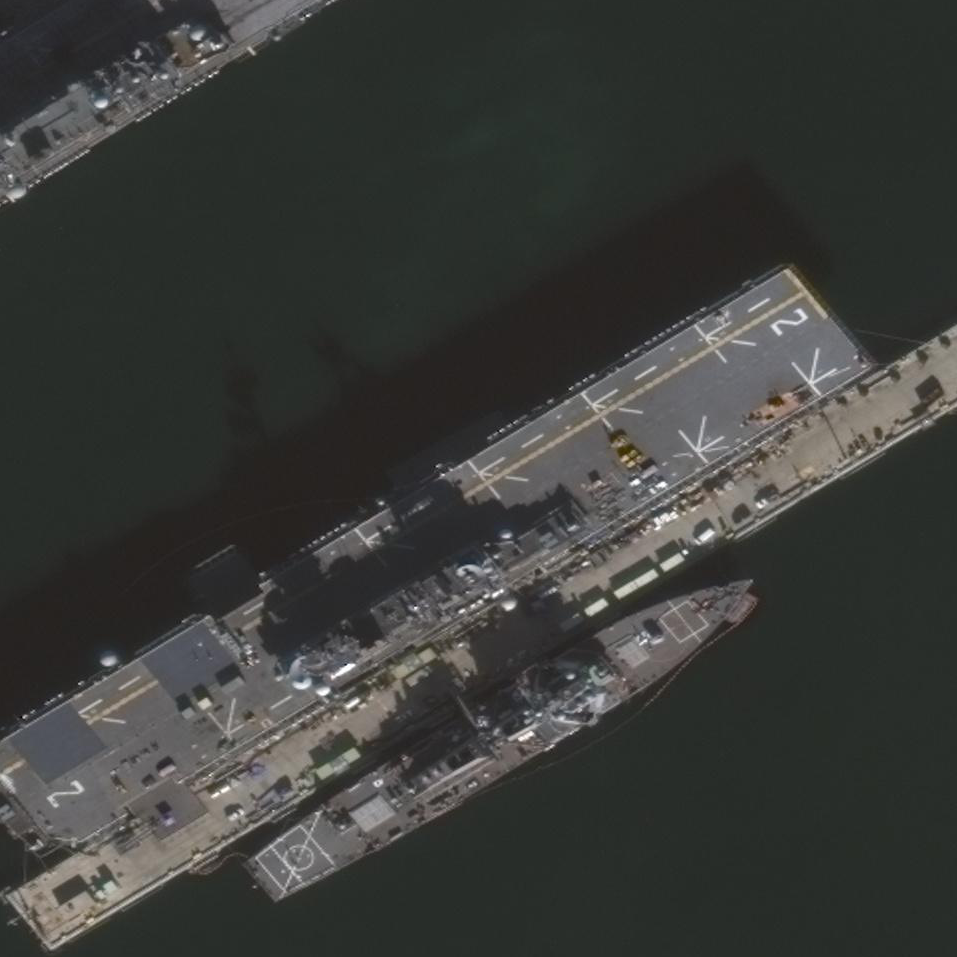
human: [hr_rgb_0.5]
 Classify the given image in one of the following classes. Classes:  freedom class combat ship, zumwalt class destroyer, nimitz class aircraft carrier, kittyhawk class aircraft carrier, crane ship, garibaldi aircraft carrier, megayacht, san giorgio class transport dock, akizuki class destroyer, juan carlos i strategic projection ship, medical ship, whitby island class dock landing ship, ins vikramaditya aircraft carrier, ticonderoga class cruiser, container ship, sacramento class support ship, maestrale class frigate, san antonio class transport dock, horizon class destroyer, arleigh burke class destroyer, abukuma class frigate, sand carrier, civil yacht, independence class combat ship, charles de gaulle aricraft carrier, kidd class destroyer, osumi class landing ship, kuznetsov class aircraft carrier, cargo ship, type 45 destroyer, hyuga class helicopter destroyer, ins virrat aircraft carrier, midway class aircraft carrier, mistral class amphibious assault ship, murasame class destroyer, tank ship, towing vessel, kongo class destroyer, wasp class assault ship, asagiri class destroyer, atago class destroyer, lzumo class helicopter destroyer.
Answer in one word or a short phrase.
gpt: Wasp class assault ship